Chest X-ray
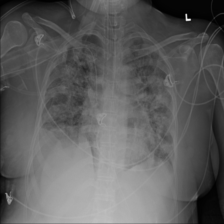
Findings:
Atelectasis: negative
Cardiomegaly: negative
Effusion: negative
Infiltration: positive
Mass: negative
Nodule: negative
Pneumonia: negative
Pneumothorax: negative
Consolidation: positive
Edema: negative
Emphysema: negative
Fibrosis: negative
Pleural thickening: negative
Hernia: negative